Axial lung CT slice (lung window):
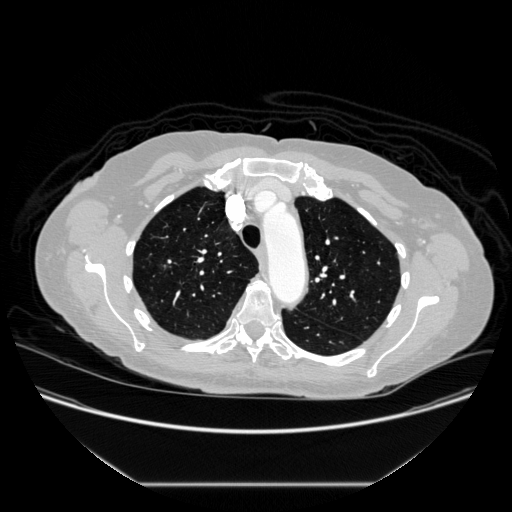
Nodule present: no